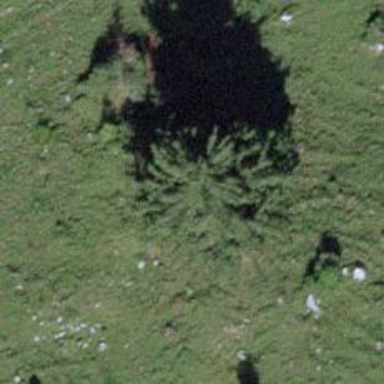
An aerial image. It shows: Evergreen needle-leaved tree.